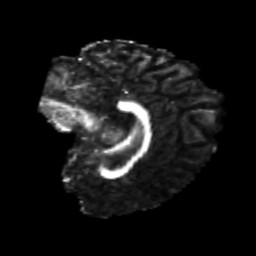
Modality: FA
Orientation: sagittal
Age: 22
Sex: female
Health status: healthy
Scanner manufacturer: philips
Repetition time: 7.389 s
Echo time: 0.08599 s